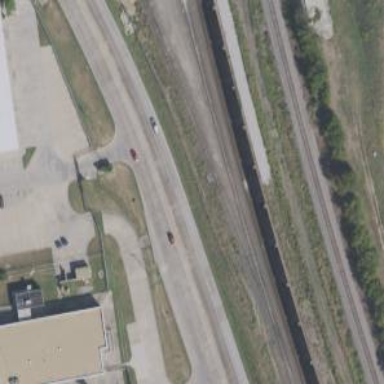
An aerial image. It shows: Railway yard.